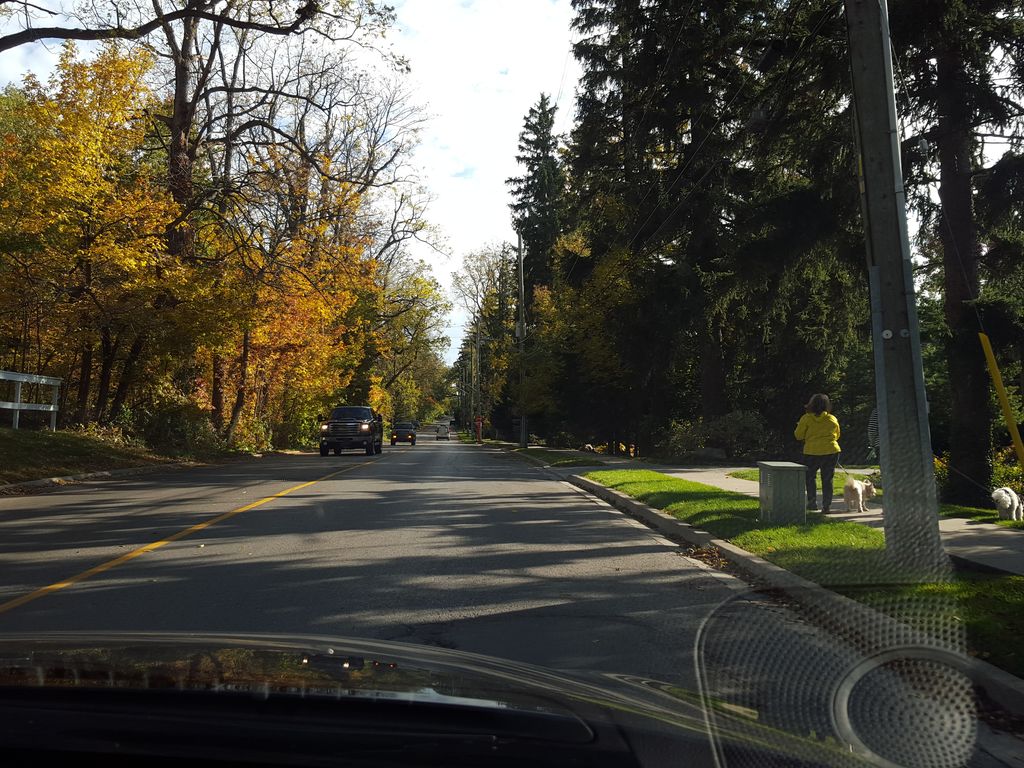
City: hamilton